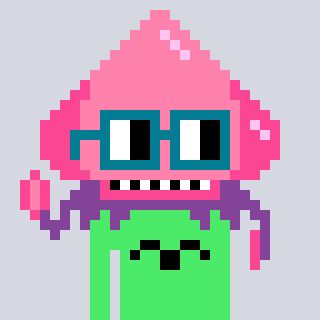
a pixel art character with square dark green glasses, a squid-shaped head and a teal-colored body on a cool background